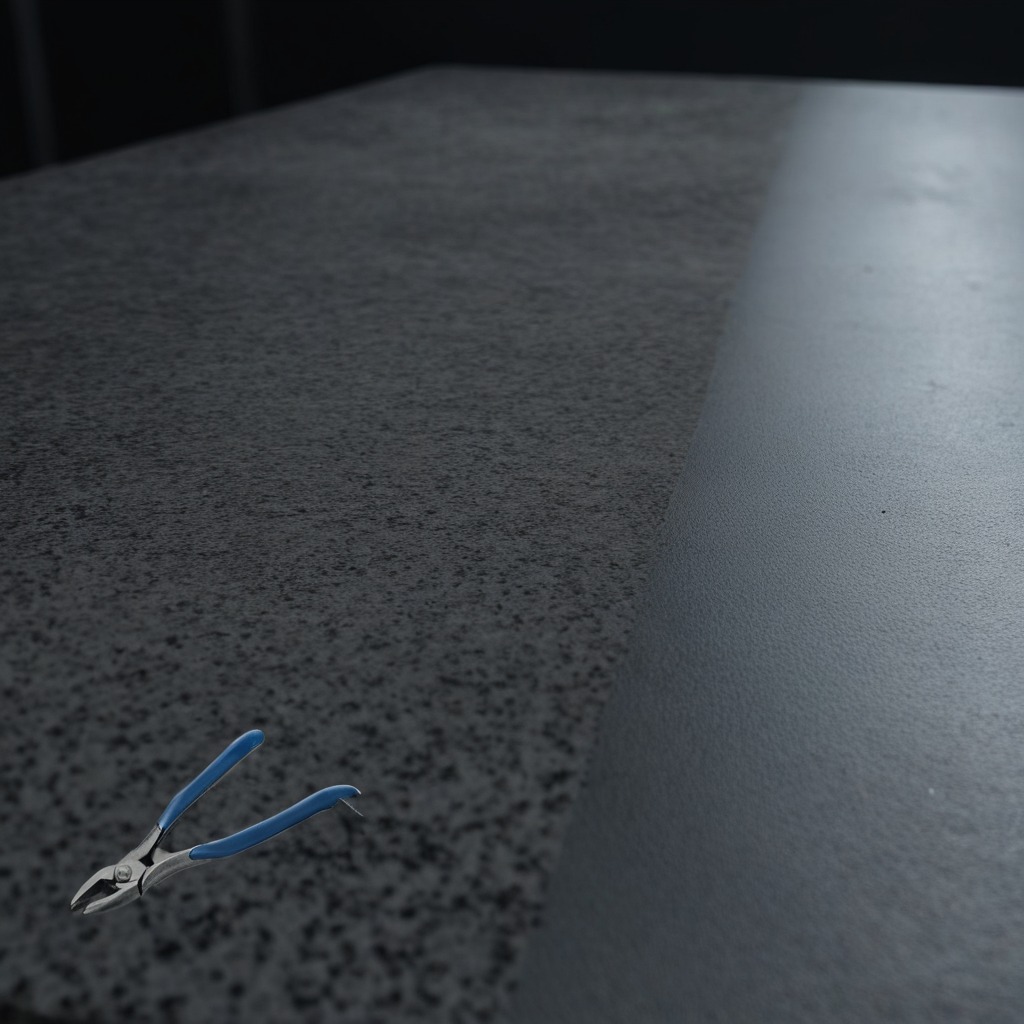
A plier is lying on a clean granite table inside a workshop at night.